Question: I'am using to manage user registration, login and logout.
Like many other websites, I'd like to show some user information on the top of the page (using Boostraps ).
-
As a Typo3 beginner, I implement this with Typo Script and a partial in Fluid Template. The Typo Script reads the current user (user id and e-mail address).
'''
userdata = COA_INT
userdata {
10 = TEXT
10.data = TSFE:fe_user|user|uid
20 = TEXT
20.data = TSFE:fe_user|user|username
}
'''
The partial uses the user id to check if the user is logged in or logged out.
'''
<f:if condition="{f:cObject(typoscriptObjectPath: 'userdata.10')} > 0">
<f:then>
<!-- user is logged in -->
<span class="greeting">
<i class="fa fa-user"></i> <f:cObject typoscriptObjectPath="userdata.20" />
</span>
<f:link.page pageUid="319" additionalParams="{logintype: 'logout'}" class="pull-right"><i class="fa fa-power-off"></i> Logout</f:link.page>
</f:then>
<f:else>
<!-- user is logged out -->
<span class="greeting">
Test it for free
</span>
<f:link.page pageUid="317" class="pull-right"><i class="fa fa-arrow-circle-down"></i> Register</f:link.page>
<f:link.page pageUid="319" class="pull-right"><i class="fa fa fa-sign-in"></i> Log in</f:link.page>
</f:else>
</f:if>
'''
This works OK but I have problems with caching. Sometimes the mini-navbar is shown for .
My question is:
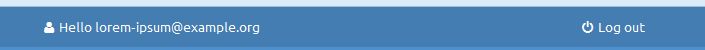
Answer: Caching in Partials can be tricky sometimes..
Take a look at the security viewhelper within the VHS viewhelper collection. It has some nice functionality which covers your case:
'''
<v:security.allow anyFrontendUser="TRUE">
<f:then><!-- protected information displayed --></f:then>
<f:else><!-- link to login form displayed --></f:else>
</v:security.allow>
'''
See the <URL> for more information.